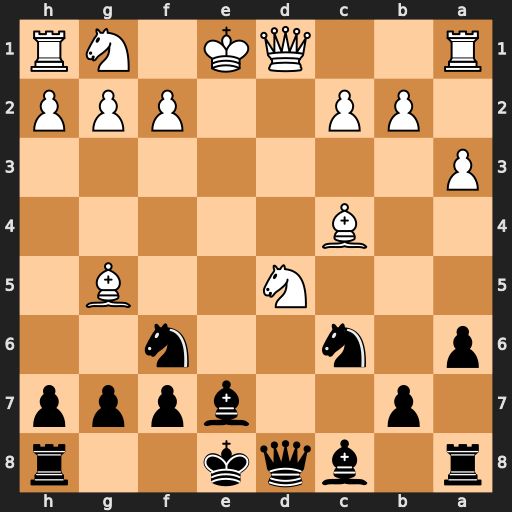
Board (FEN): r1bqk2r/1p2bppp/p1n2n2/3N2B1/2B5/P7/1PP2PPP/R2QK1NR
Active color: b
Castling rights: KQkq
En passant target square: -
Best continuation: Nxd5 Qxd5 Qxd5